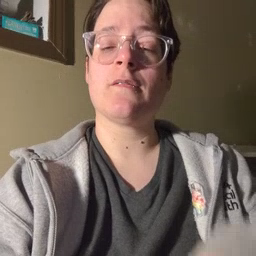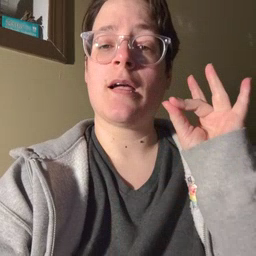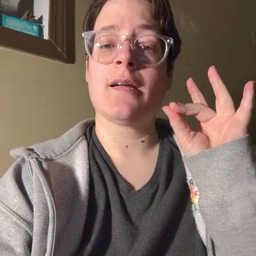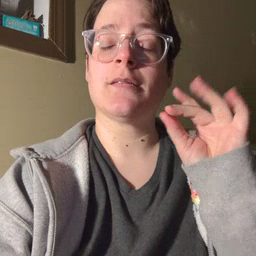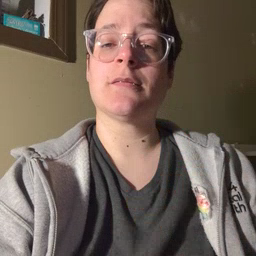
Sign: find